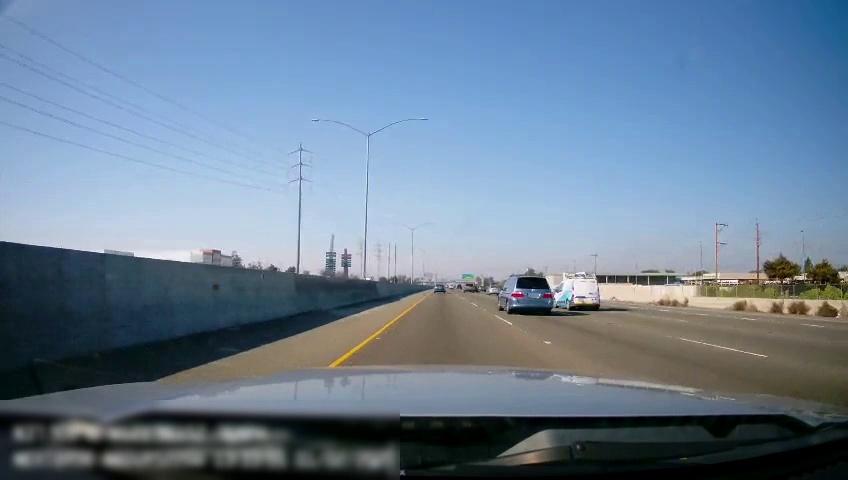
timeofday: Day
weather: Sunny
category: Drivable Space
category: Vehicles | Truck
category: Vehicles | SUV
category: Vehicles | Car
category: Vehicles | SUV
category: Vehicles | Car
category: Lanes | Current Lane
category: Lanes | Current Lane
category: Lanes | Alternate Lane
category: Lanes | Alternate Lane
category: Lanes | Alternate Lane
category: Lanes | Alternate Lane